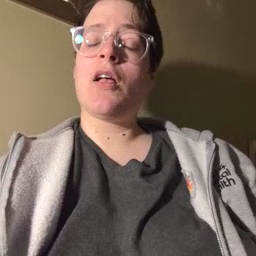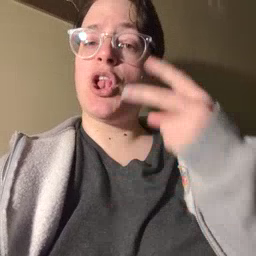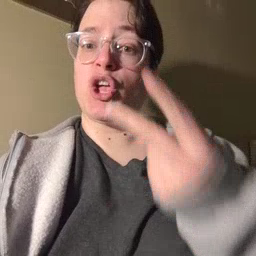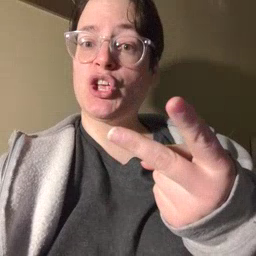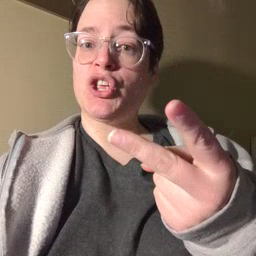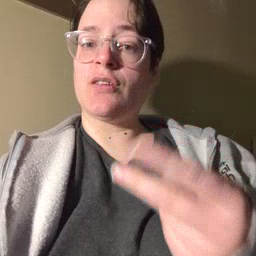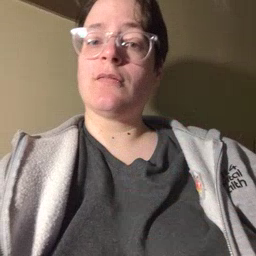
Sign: look